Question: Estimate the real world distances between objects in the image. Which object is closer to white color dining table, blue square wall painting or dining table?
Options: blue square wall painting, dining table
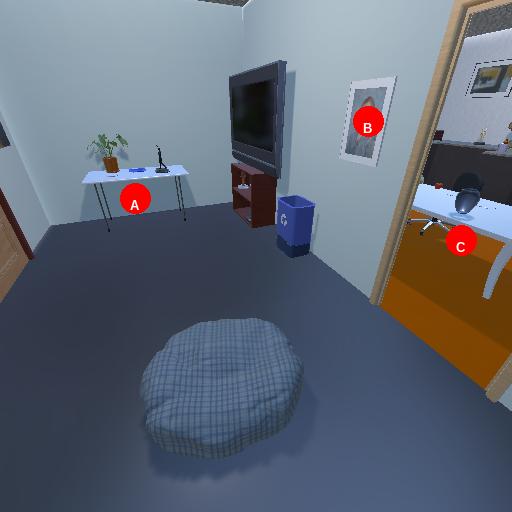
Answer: blue square wall painting